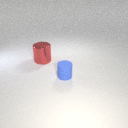
small blue rubber cylinder to the right of large red metal cylinder